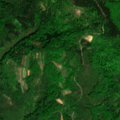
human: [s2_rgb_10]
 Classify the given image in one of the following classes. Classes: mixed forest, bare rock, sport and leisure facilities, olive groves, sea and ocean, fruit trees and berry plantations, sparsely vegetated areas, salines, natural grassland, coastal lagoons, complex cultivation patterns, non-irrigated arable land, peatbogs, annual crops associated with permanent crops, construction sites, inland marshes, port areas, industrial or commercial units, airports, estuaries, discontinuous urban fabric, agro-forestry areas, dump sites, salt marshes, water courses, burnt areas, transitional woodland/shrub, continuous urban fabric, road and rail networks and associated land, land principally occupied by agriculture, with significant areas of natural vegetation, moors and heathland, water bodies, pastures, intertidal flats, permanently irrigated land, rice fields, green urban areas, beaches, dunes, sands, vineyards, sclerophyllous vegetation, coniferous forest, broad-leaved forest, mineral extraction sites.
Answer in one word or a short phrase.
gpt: broad-leaved forest, coniferous forest, transitional woodland/shrub